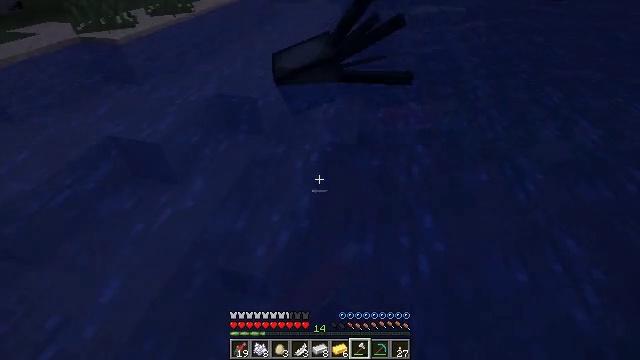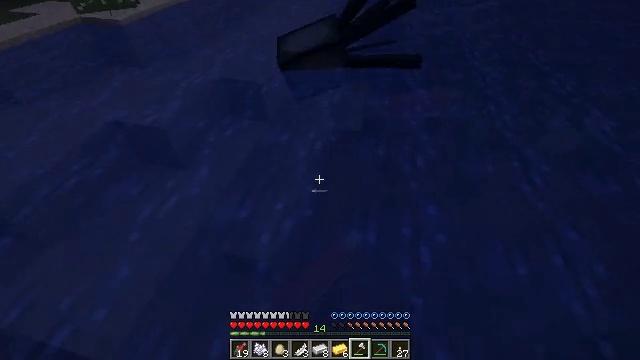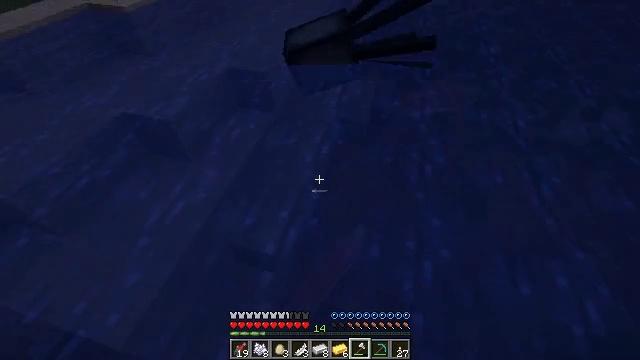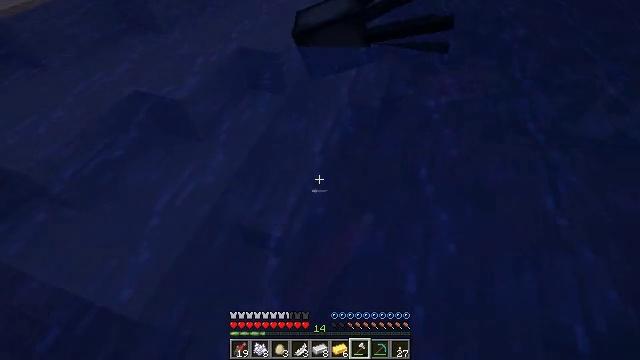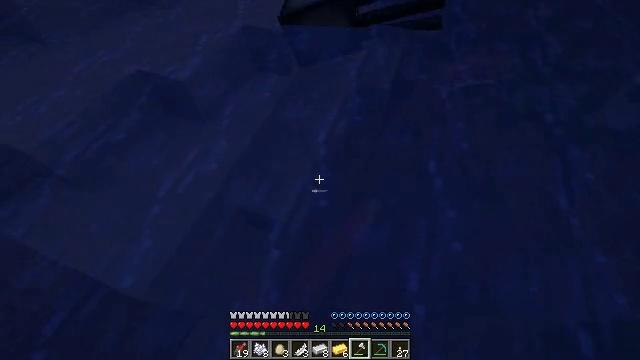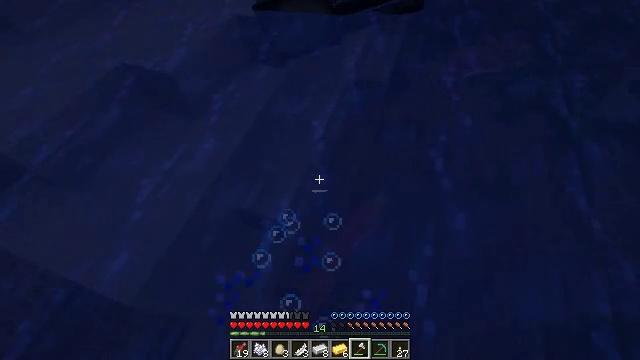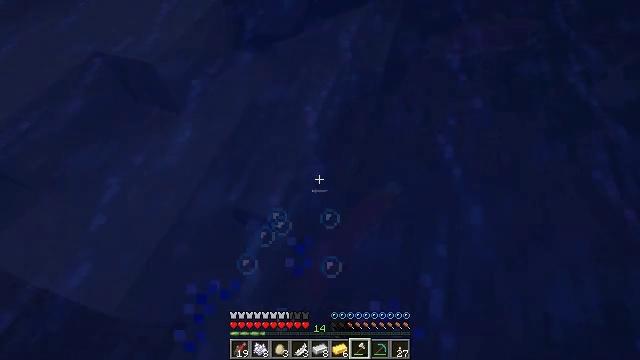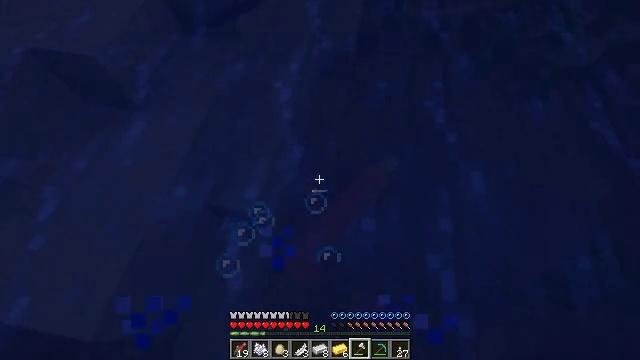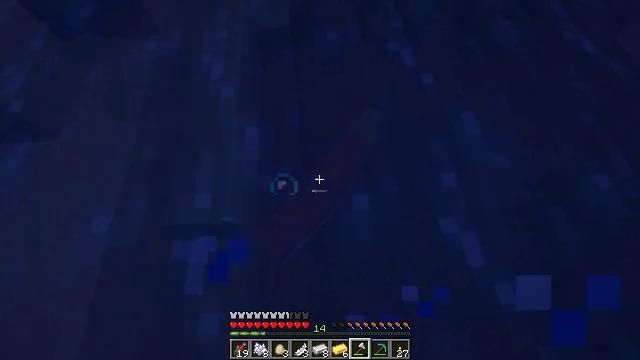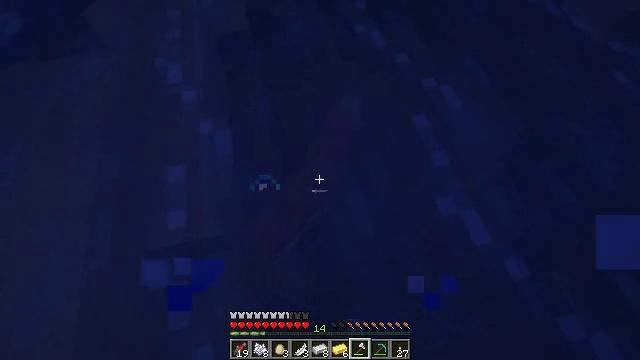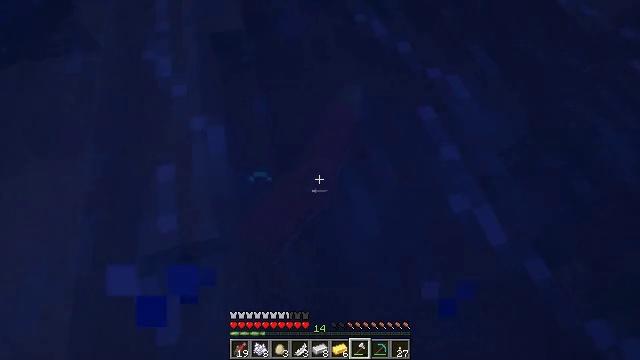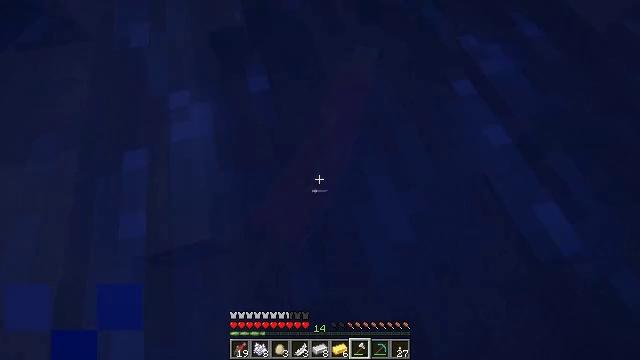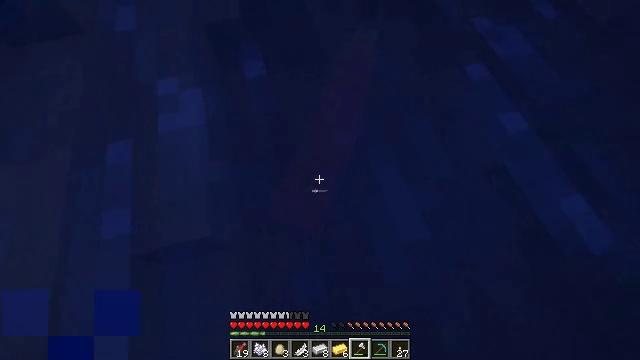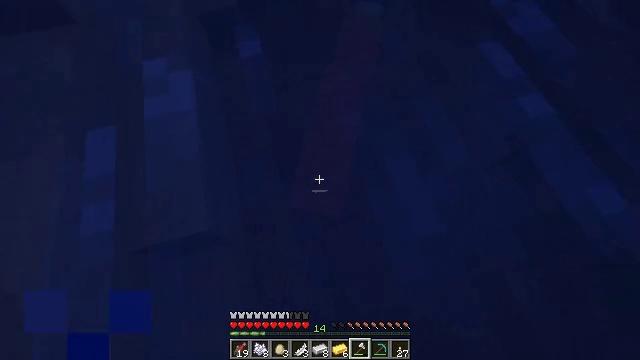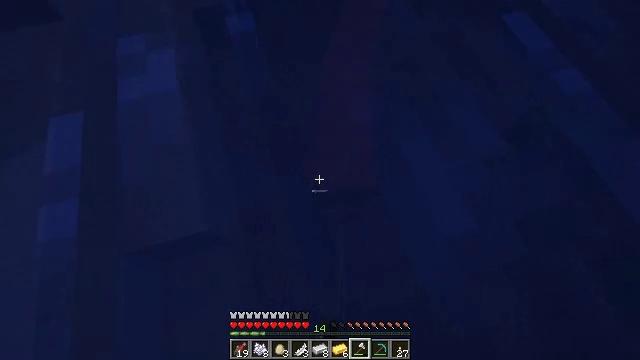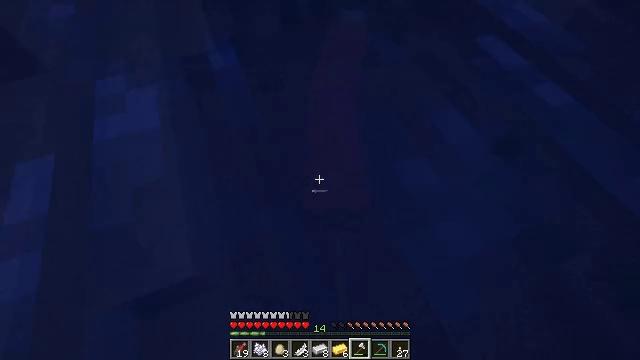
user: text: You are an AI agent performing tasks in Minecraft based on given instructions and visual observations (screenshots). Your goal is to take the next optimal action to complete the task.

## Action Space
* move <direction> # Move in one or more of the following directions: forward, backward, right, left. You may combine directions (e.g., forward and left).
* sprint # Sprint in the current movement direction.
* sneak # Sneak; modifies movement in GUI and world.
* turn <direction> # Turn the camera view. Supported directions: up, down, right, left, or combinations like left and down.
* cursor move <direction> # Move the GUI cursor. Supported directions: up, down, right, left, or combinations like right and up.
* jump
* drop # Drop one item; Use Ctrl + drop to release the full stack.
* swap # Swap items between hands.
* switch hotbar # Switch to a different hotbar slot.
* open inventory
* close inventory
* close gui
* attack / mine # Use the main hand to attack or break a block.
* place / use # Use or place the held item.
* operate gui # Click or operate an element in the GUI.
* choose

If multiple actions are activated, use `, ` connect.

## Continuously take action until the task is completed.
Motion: motion action
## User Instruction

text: Kill aquatic mobs.
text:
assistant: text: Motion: move forward, turn left and down, attack / mine
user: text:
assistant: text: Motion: move forward, turn left and down, attack / mine
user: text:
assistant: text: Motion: move forward, turn left and down
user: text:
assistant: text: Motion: move forward, turn left and down
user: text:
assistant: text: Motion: turn down, attack / mine
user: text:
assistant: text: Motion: turn right and down, attack / mine
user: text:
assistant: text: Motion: turn right and down, attack / mine
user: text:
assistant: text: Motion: turn right and down, attack / mine
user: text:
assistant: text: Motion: turn right, attack / mine
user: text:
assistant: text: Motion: turn right
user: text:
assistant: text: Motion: no_op
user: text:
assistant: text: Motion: no_op
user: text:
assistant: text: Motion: turn down, attack / mine
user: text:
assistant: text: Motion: turn right, attack / mine
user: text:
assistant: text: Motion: turn right and up, attack / mine
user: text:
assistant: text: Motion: turn right and up, attack / mine
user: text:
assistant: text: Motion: turn left and up
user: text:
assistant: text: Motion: no_op